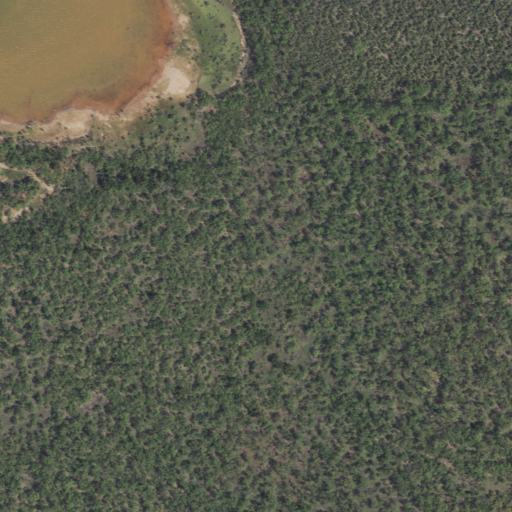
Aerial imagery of island in Texas named Cattle Island containing shrub, woody wetlands, open water, herbaceous wetlands, barren land, and grassland